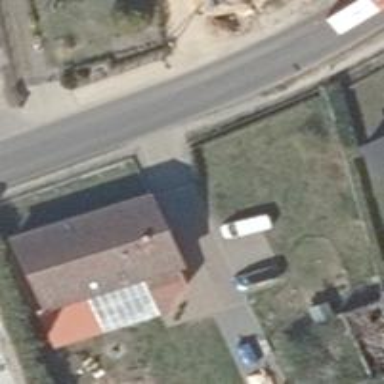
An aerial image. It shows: Simple house.